Question: Apart from the p-value that I got from running general ANOVA (p=0.034*), which is significant and manually annotated in my bar chart. I would also like to find and include the p-values/ significance symbols within the factors ("Normal" and "High light+Chilled" from growth_condition) at each independent time points (0, 0.5, 8, 24, 48).
However it appeared that all of them were non-significant as shown in the attached image.
May I know which step have I done wrongly?
p.s. examples of my desired p-value/significance plotting
(<URL>
(<URL>

My data frame:
'''
Exp1_fv<-summarySE(data=Exp1, measurevar="fv", groupvars=c("growth_condition","time"))
data.frame(Exp1_fv)
growth_condition time N fv sd se ci
Normal 0.0 3 <PHONE> 0.005773503 0.003333333 0.<PHONE>
Normal 0.5 3 <PHONE> 0.011547005 0.006666667 0.<PHONE>
Normal 8.0 3 <PHONE> 0.010000000 0.005773503 0.<PHONE>
Normal 24.0 3 <PHONE> 0.005773503 0.003333333 0.<PHONE>
Normal 48.0 3 <PHONE> 0.010000000 0.005773503 0.<PHONE>
High light+Chilled 0.0 3 <PHONE> 0.005773503 0.003333333 0.<PHONE>
High light+Chilled 0.5 3 <PHONE> 0.068068593 0.039299420 0.<PHONE>
High light+Chilled 8.0 3 <PHONE> 0.095043850 0.054873592 0.23610201
High light+Chilled 24.0 3 <PHONE> 0.045825757 0.026457513 0.<PHONE>
High light+Chilled 48.0 3 <PHONE> 0.035118846 0.020275875 0.<PHONE>
'''
My scripts:
'''
ggplot(data=Exp1_fv, mapping = aes(x = factor(time), y = fv, fill= growth_condition))+
geom_bar(stat = "identity", position = "dodge")+
labs(title="Fv/Fm", x= "Time (hours)", y="Fv/Fm", fill= "Growth condition")+
ylim(0,1.2)+
geom_errorbar(aes(ymin=fv-se, ymax=fv+se), width=.2, position=position_dodge(width= 0.9))+
annotate(geom="text", x=1, y=1.1, label="p=0.034")+
annotate(geom="text", x=1, y=1.0, label="n=3")+
stat_compare_means(aes(group=growth_condition), label="p.signif")
'''
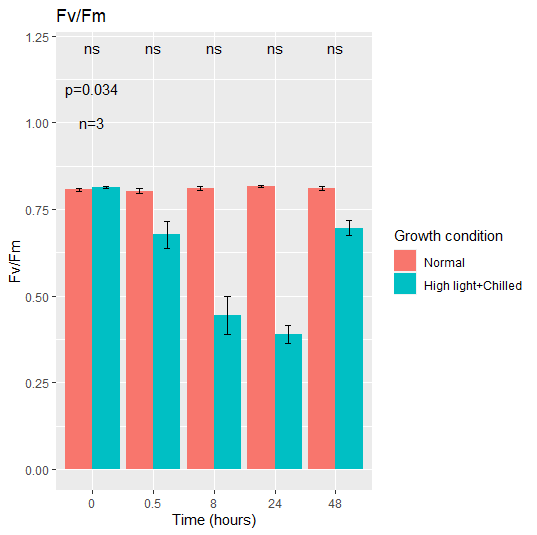
Answer: Apparently, "stat_compare_means" will require the full data of the groupings in order to provide any meaningful statistical test (credit to Adam Quek for the advice). Hence, I will have to refer my raw data (annotated as "Exp1") in the "stat_compare_means" function, rather than using the summarized data (annotated as "Exp1_fv" which I got from the "summarySE" function).
Modified script:
stat_compare_means(data=Exp1, label="p.signif", label.y= 0.85, method="anova")
<URL>